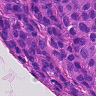
Metastatic tissue present: yes